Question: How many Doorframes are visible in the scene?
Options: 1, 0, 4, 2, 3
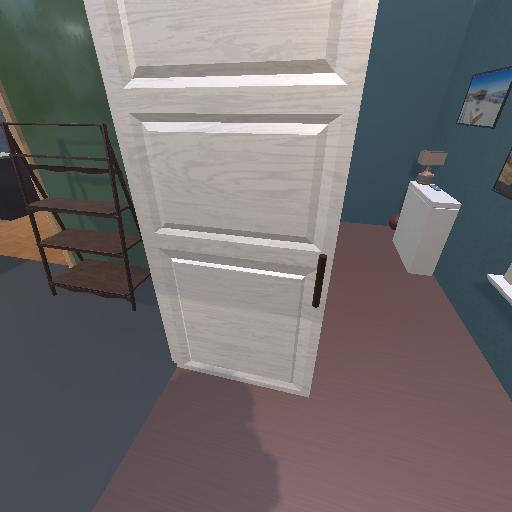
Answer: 1